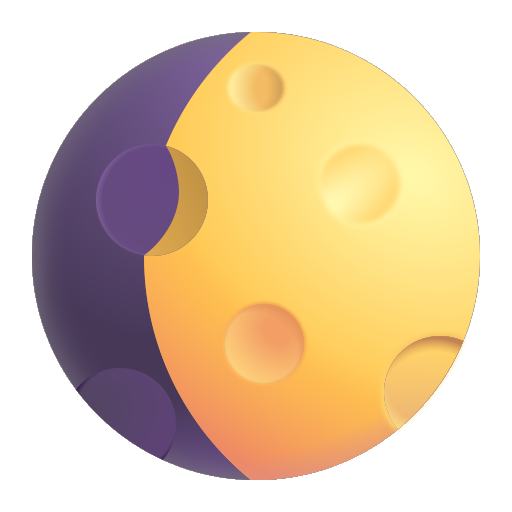
waxing gibbous moon color